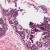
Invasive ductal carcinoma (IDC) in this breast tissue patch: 0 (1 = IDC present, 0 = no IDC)